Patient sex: M
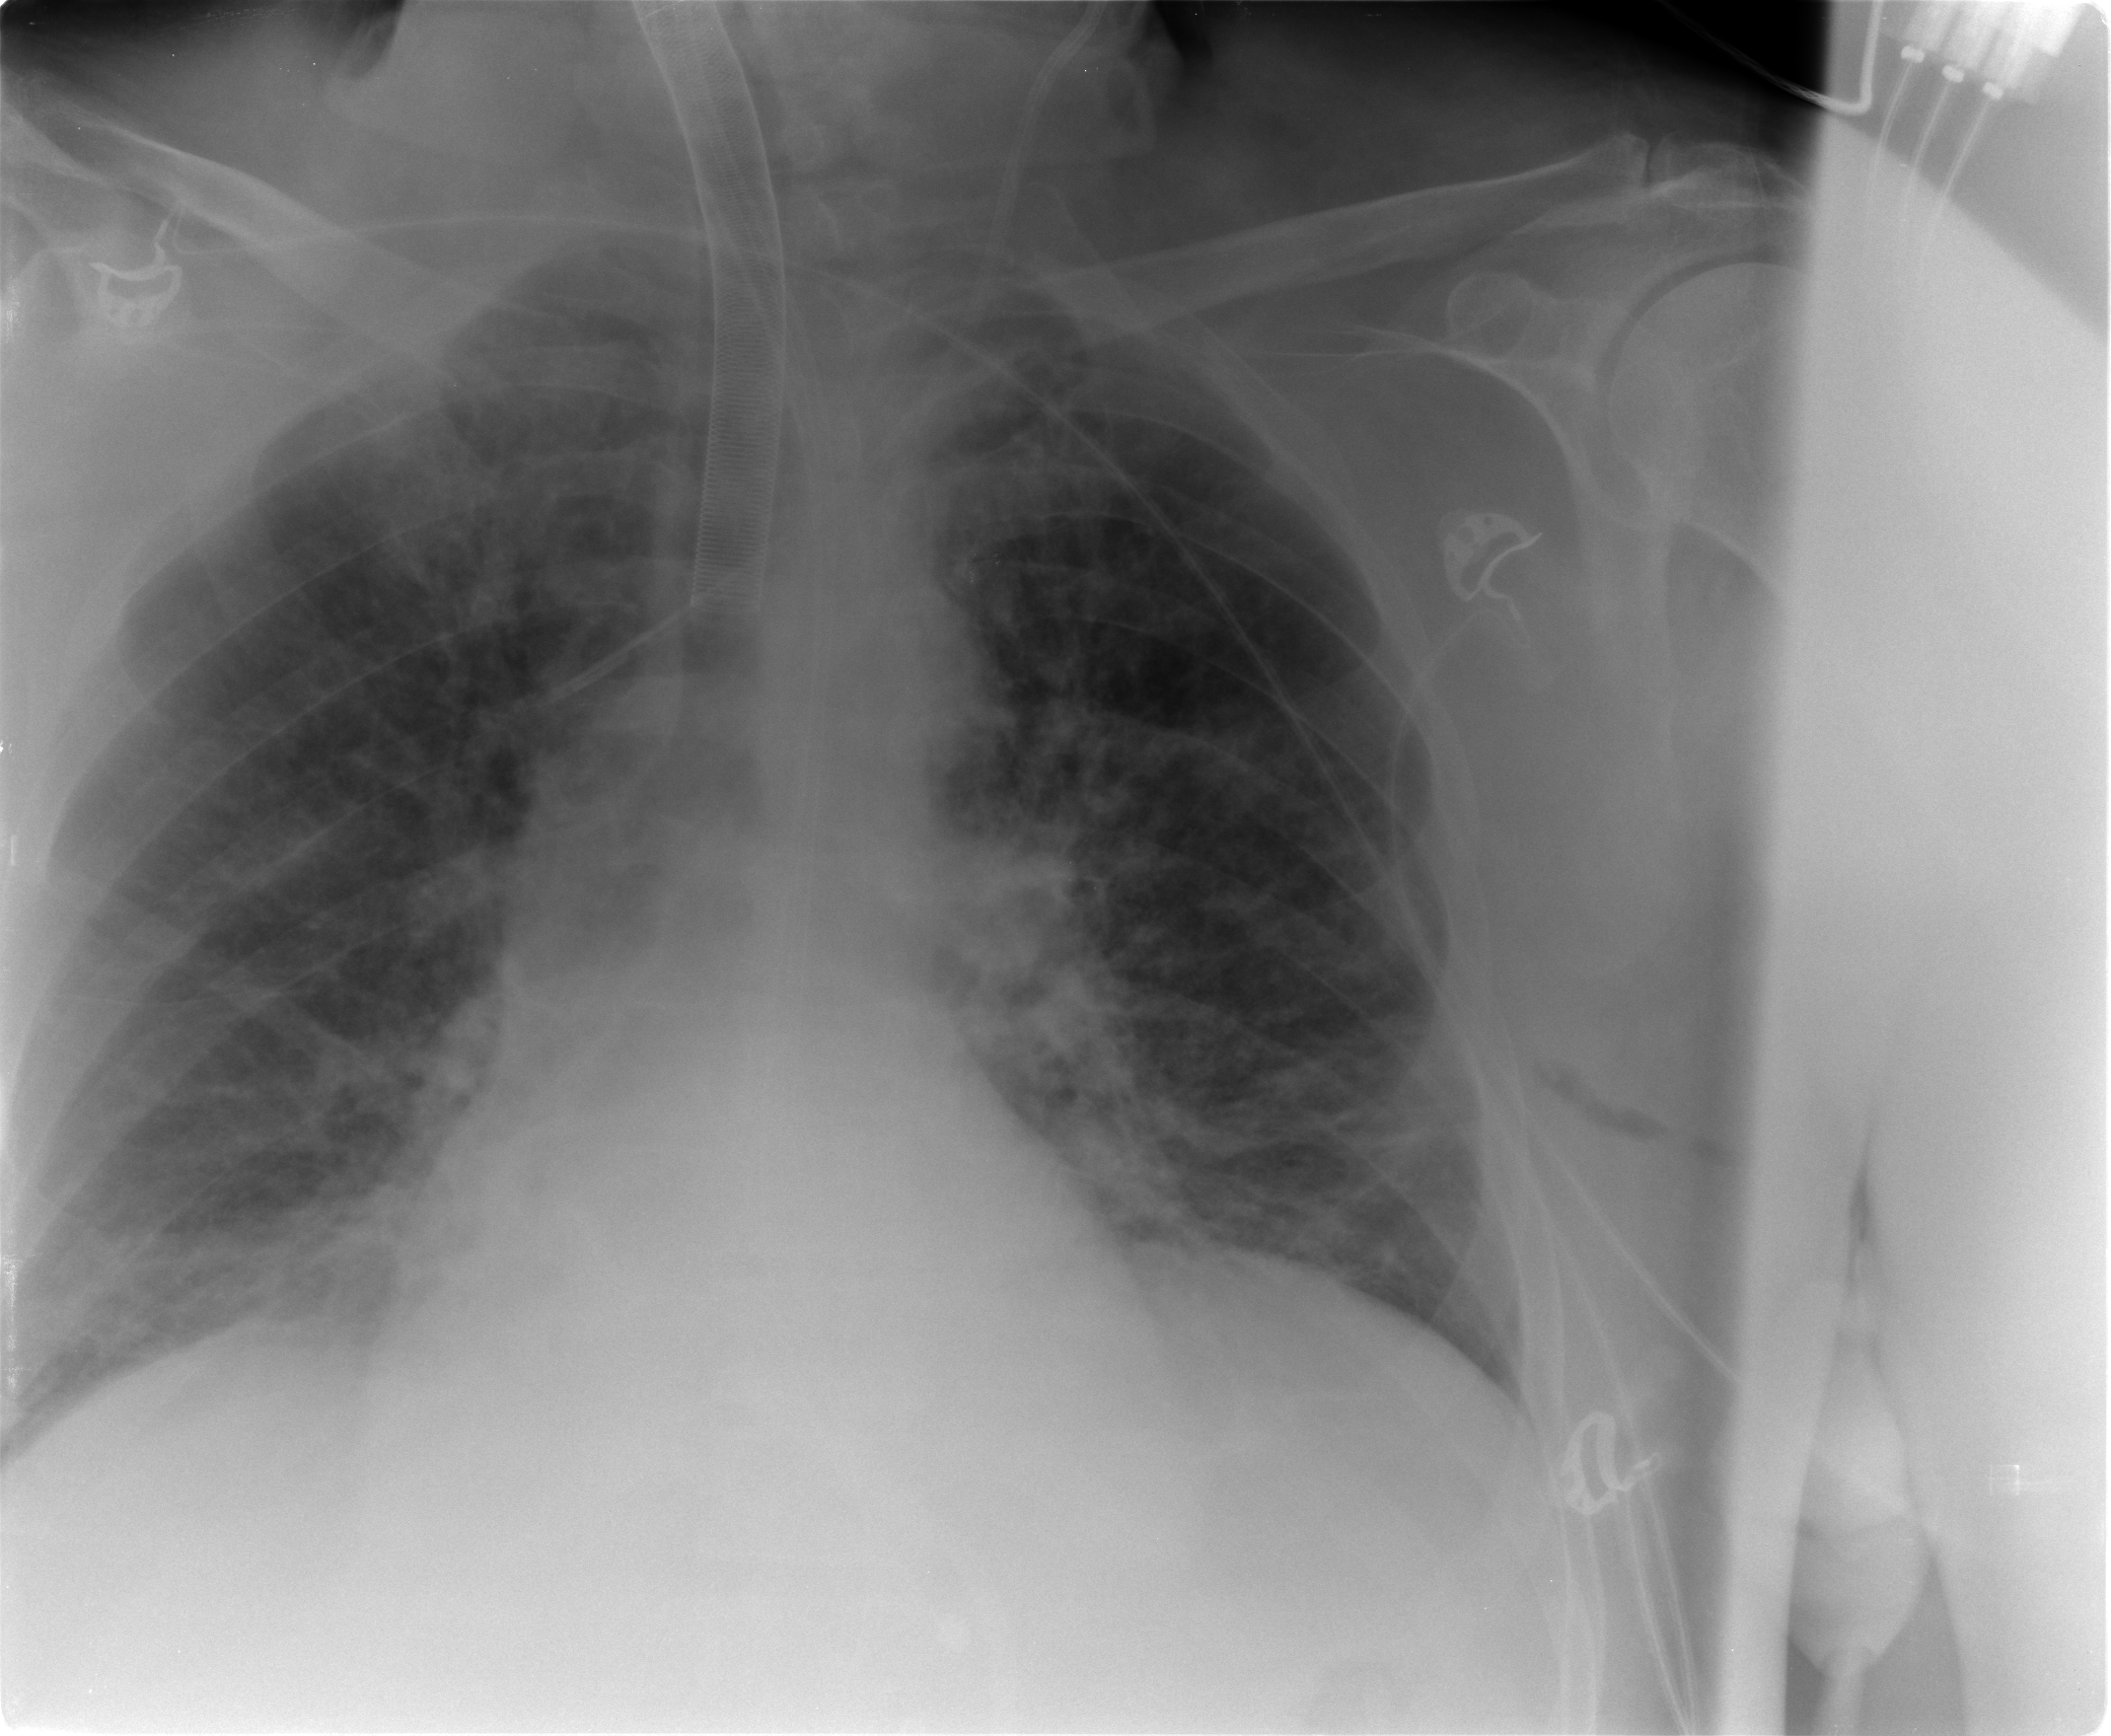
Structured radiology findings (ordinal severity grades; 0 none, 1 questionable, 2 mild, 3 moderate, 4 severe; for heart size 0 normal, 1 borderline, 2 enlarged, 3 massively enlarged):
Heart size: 1
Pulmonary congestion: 2
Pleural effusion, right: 1
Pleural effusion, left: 2
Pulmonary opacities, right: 2
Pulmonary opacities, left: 2
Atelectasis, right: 2
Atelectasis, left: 2